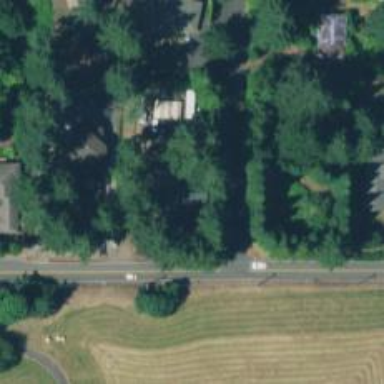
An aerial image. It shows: Residential road with sidewalk on the left side.